Question: I have a relatively noobish question. I say this because I feel I am just missing the obvious here. I am simply doing what many have done and asked about previously, but typical methods I have used before are not working. Hopefully it's just me missing something simple.
Below is part of a bigger query I am working on, but I am simply trying to combine two rows with only one column of data different, into one row with that similar column separated by a delimiter. Easy enough with a CONCAT or STRING_AGG right?....well doesn't work for me and I don't know why.
'''
SELECT array_to_string(array_agg(ls_number), ',') "ls_number",
--Also tried CONCAT(ls_number, ',') and string_agg(ls_number, ',')
--and they don't work
shipitem_shiphead_id,
shipitem_orderitem_id,
shiphead_number
FROM shipitem
LEFT JOIN invhist
ON (shipitem_invhist_id=invhist_id)
LEFT JOIN invdetail
ON (invhist_id=invdetail_invhist_id)
LEFT JOIN ls
ON (invdetail_ls_id=ls_id)
LEFT JOIN shiphead
ON (shiphead_id = shipitem_shiphead_id)
WHERE shiphead_number = '72211'
GROUP BY ls_number,
shiphead_number,
shipitem_shiphead_id,
shipitem_orderitem_id
'''
The results when the above query is ran:

And you can see from the above results window that the Lot Numbers are split into 2 rows. I need them to be on one row, with the Lot Numbers separated by the delimiter ','. Can someone explain what I am missing here? Thanks a bunch in advance!
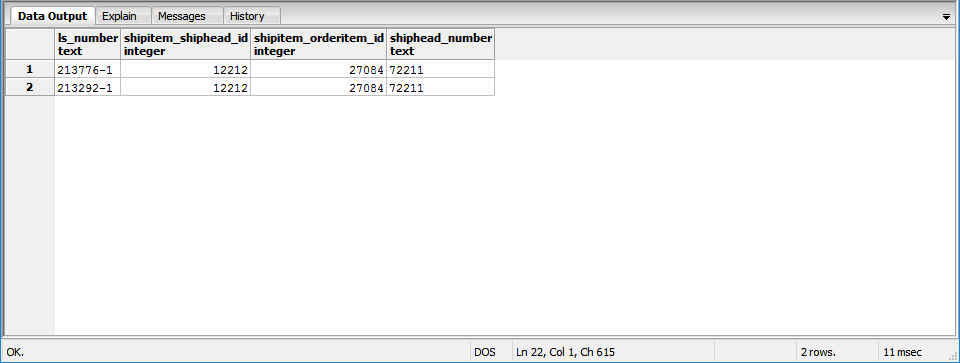
Answer: You have 'ls_number' in your 'group by' clause, meaning you'll get a different row for every distinct value of it in your result. Remove it from the 'group by' clause and you should be OK.